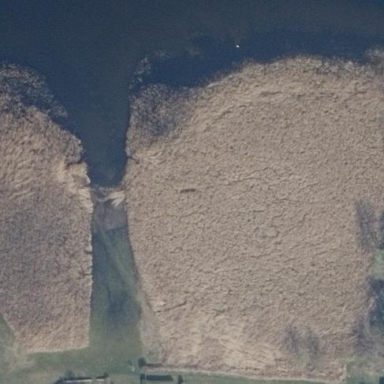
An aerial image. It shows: Reedbed wetland area.